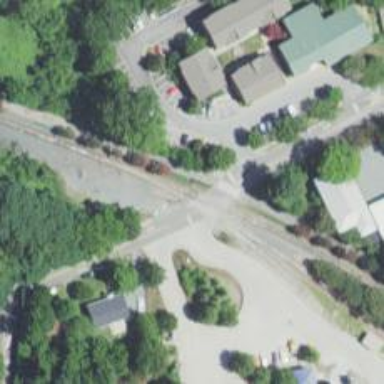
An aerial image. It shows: Crossing for the railway.